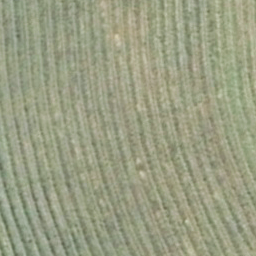
Label: agricultural